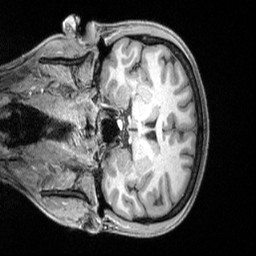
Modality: T1w
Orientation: coronal
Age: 31
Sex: female
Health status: healthy
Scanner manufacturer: siemens
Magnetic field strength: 3 T
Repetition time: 2.4 s
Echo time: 0.00222 s